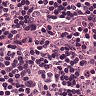
Metastatic tissue present: no